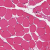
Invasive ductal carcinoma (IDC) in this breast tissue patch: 0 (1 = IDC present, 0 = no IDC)